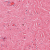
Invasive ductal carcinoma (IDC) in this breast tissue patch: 0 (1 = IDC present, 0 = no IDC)